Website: lowes
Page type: order-returns
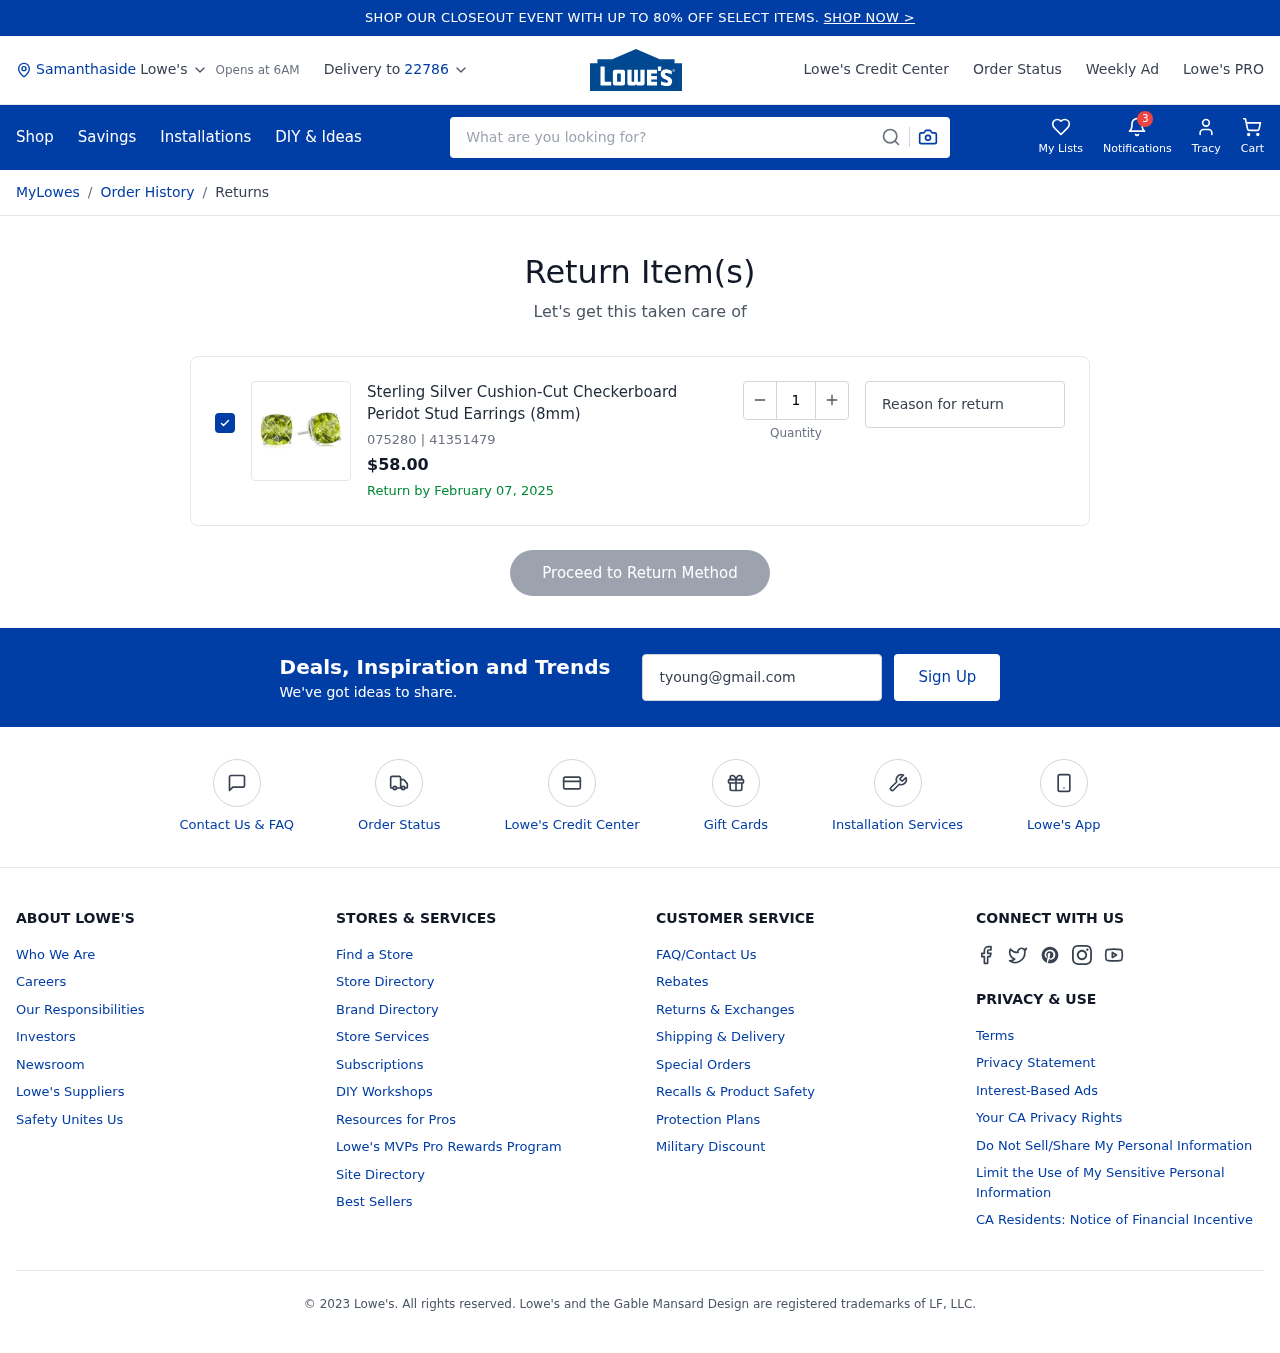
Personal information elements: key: PII_CITY
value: Samanthaside
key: PII_FIRSTNAME
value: Tracy
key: PII_POSTCODE
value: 22786
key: PII_EMAIL
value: tyoung@gmail.com
Product elements: key: PRODUCT1_NAME
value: Sterling Silver Cushion-Cut Checkerboard Peridot Stud Earrings (8mm)
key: PRODUCT1_PRICE
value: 58
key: PRODUCT1_ITEM_NUMBER
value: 075280
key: PRODUCT1_MODEL_NUMBER
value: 41351479
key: PRODUCT1_QUANTITY
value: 1
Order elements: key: ORDER_RETURN_BY_DATE
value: February 07, 2025